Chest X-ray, PA view. Patient: 20 years old, sex M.
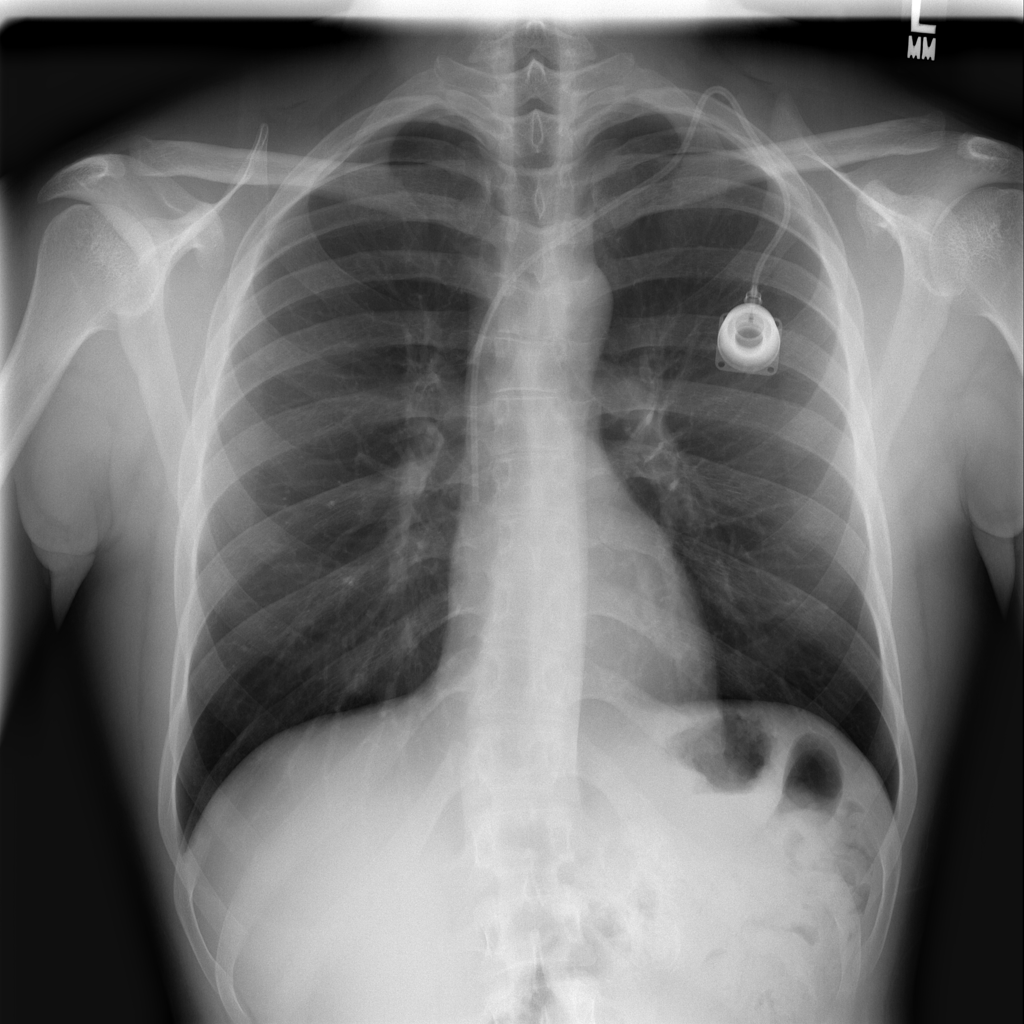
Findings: No Finding